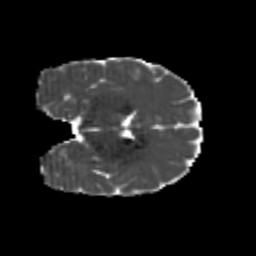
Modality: MD
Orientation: coronal
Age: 24
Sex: male
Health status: healthy
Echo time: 0.074 s